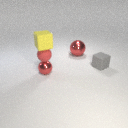
small gray rubber cube to the right of large red metal sphere